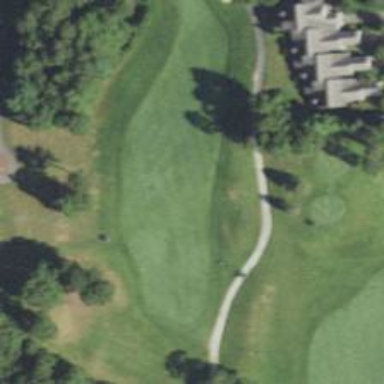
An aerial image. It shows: View of golf hole.